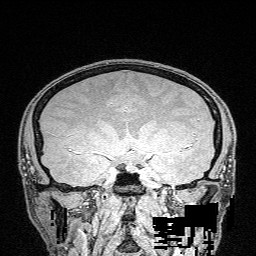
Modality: FLASH
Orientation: sagittal
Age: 25
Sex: male